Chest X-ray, PA view. Patient: 38 years old, sex M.
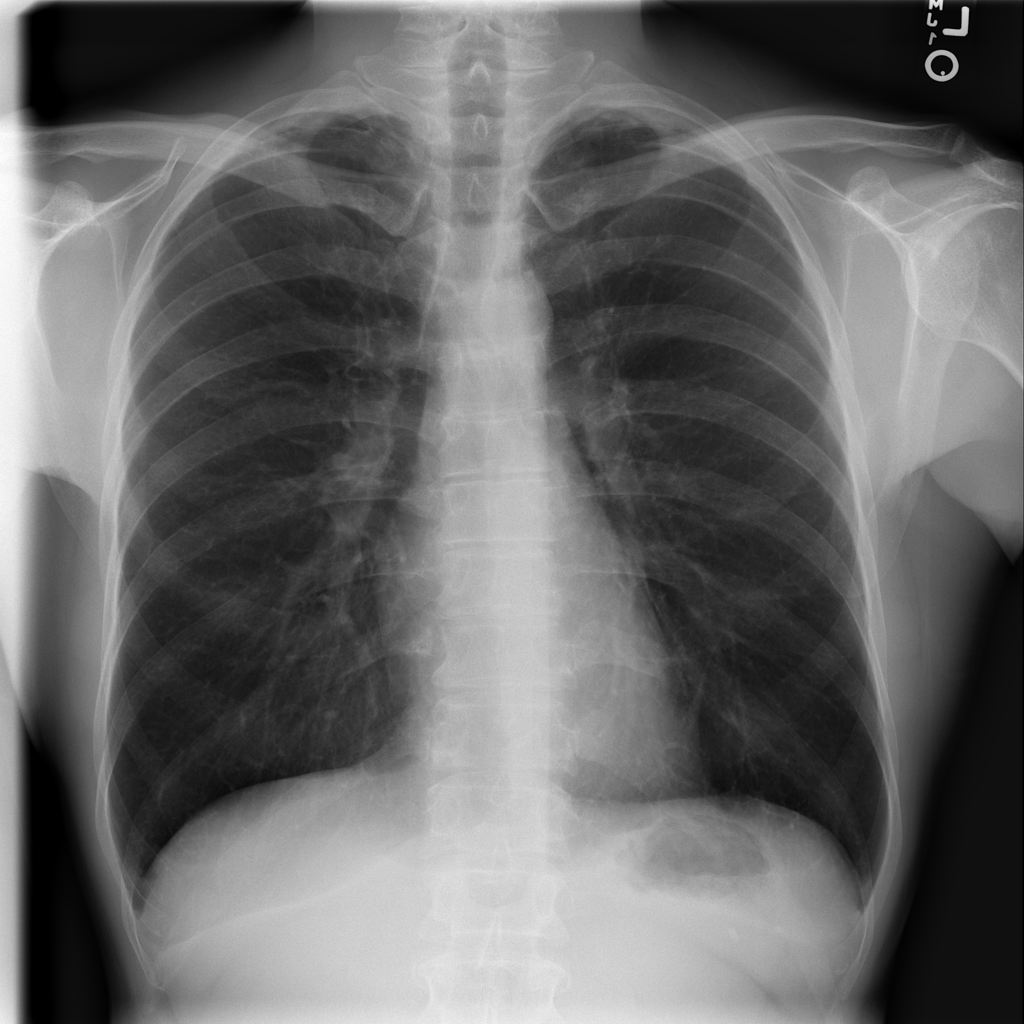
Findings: Pleural_Thickening